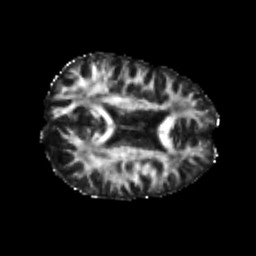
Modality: FA
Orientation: axial
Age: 22
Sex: male
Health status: healthy
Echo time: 0.074 s